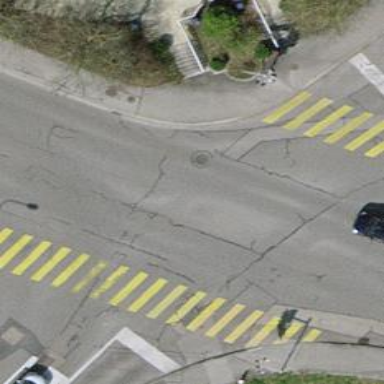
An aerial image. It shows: Road with traffic signals.